Question: I have a GUI Ruby tool that needs to spawn a child command-line process, for example ping. If i do this on Windows, the console window will appear and dissapear for console process, that is very annoying. Is it possible to start a process from GUI Ruby script with no console window visible? If i use backtick operator or 'Kernel#system', the console window will appear, see example below:
'''
require 'Tk'
require 'thread'
Thread.new { 'ping 8.8.8.8' }
TkRoot.new.mainloop
'''

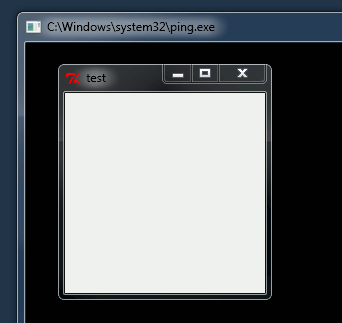
Answer: The issue is that every executable on Windows is defined to be either a GUI executable or a Console executable (well, there's more detail than that but it doesn't matter here) at the time it is built. The executable that's running your Ruby script is a GUI executable (it also happens to use Tk to actually build a GUI, even if only a very simple one in your screenshot) and the ping executable is a Console executable. If a GUI executable starts a Console executable, a console is created to run the executable in; .
Of course, the picture is more complex than that. That's because a console application can actually work with the GUI (it just needs to do the right API calls) and you can use a whole catalogue of tricks to cause the console window to stay out of the way (such as starting ping through an appropriately-configured shortcut file) but such things are rather awkward. The easiest way is to have the console window be there the whole time by making Ruby itself be a console app (through <URL>. Yes, it doesn't really get rid of the problem, but it stops any annoying flashing.
If you were using ping as the purpose of your app (i.e., to find out if services were up) then I'd as whether it is possible/advisable to switch to writing the checking code directly in Ruby by connecting to the service instead of pinging it, as ping just measures whether the target OS kernel is alive, and not the service executable. This is a fine distinction, but I've seen machines get into a state where no executables were running but the machine was still responding to pings; this was strange and can totally break your mental abstractions but can happen. But since you're only using ping as an example, I think you can just focus on the (rather problematic) console handling. Still, if you can do it without running a subprocess then definitely choose that method (on Windows; if you were on any sort of Unix you wouldn't have this problem at all).